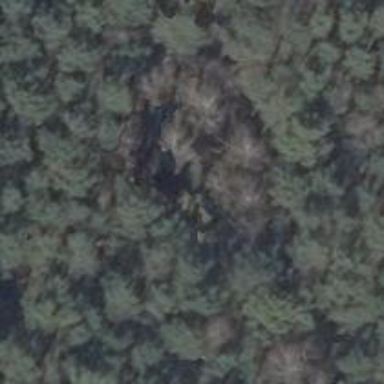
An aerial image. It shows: Hunting stand.